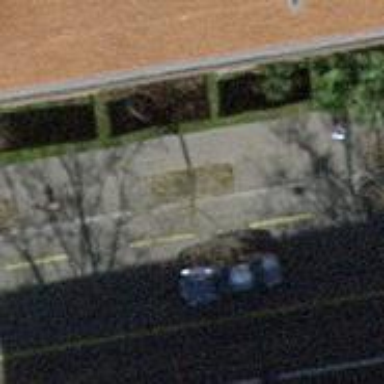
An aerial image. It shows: Tree-lined avenue.